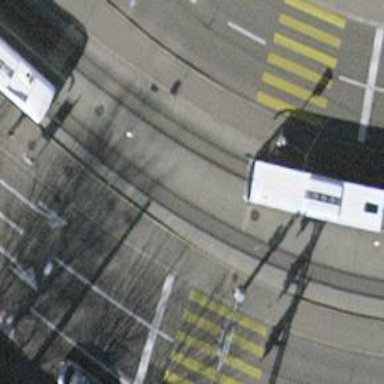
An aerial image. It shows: Tram crossing on the railway.